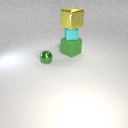
large green rubber cube below large yellow metal cube